Question: Using iReport 4.5.0, I'm setting these two properties and values:
- 'net.sf.jasperreports.text.truncate.at.char=true'- 'net.sf.jasperreports.text.truncate.suffix=...'
The intent is to add "..." to the end of textfields whenever they must be truncated, and that the truncation determination happens at the character level, rather than at the word level. This works as expected when exporting to PDF. However, when exporting to HTML, the last truncated token (with the suffix appended) will often, though not always, wrap incorrectly. (It does this even though StretchType is set to No Stretch.) Example:

If I change 'net.sf.jasperreports.text.truncate.at.char=false' (so that it breaks on words instead of characters) it seems to work more often, but only because word breaks usually leave more space for the suffix. The unexpected line wrapping still occurs with word breaks, especially if I increase the length of the given suffix.
My best guess is that the HTML exporter measurement isn't precisely calculating the width required by the given suffix (if it's calculating it at all).
1. Can anyone confirm?
2. Any suggestions as to a workaround?
It seems like with StretchType set to No Stretch, that the HTML exporter should probably also set white-space:nowrap. However, although that would prevent the line from wrapping, the end of the suffix would be partially hidden (due to overflow:hidden styling).
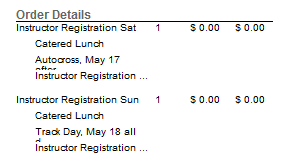
Answer: "My best guess is that the HTML exporter measurement isn't precisely calculating the width required by the given suffix (if it's calculating it at all)."
1. I confirm that this is surely the reason.
But there's not really a simple workaround. Your PDF is good, so you're doing something right. Well... you're doing lots of things right. ;-)
In HTML you don't know--in a very fundamental way--the precise details of the font that will render the text. You can certainly specify the font. But the client machine might not have it. Or it might have one that is the same... but not quite the same. Or the client might choose to use a different font or different size via various client-side override mechanisms.
If you try different fonts, you should notice slightly different results. You may be able to find one that works better more often. (Clearly, this isn't 100% perfect.)
If you aren't using Font Extensions, then you should. If you are using Font Extensions, then you can specify the list of fonts in descending preference that ought to be used in the HTML. This should give you enough control to get behavior that is good in a large number of cases. Often you can make it perfect in all of the cases that you care about.